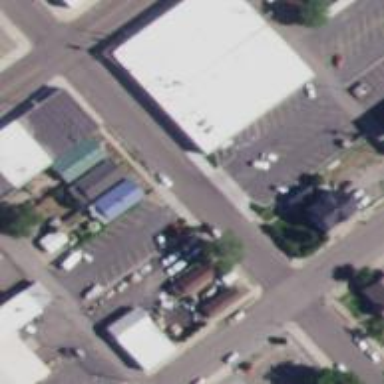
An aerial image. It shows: Building that houses bowling alley.